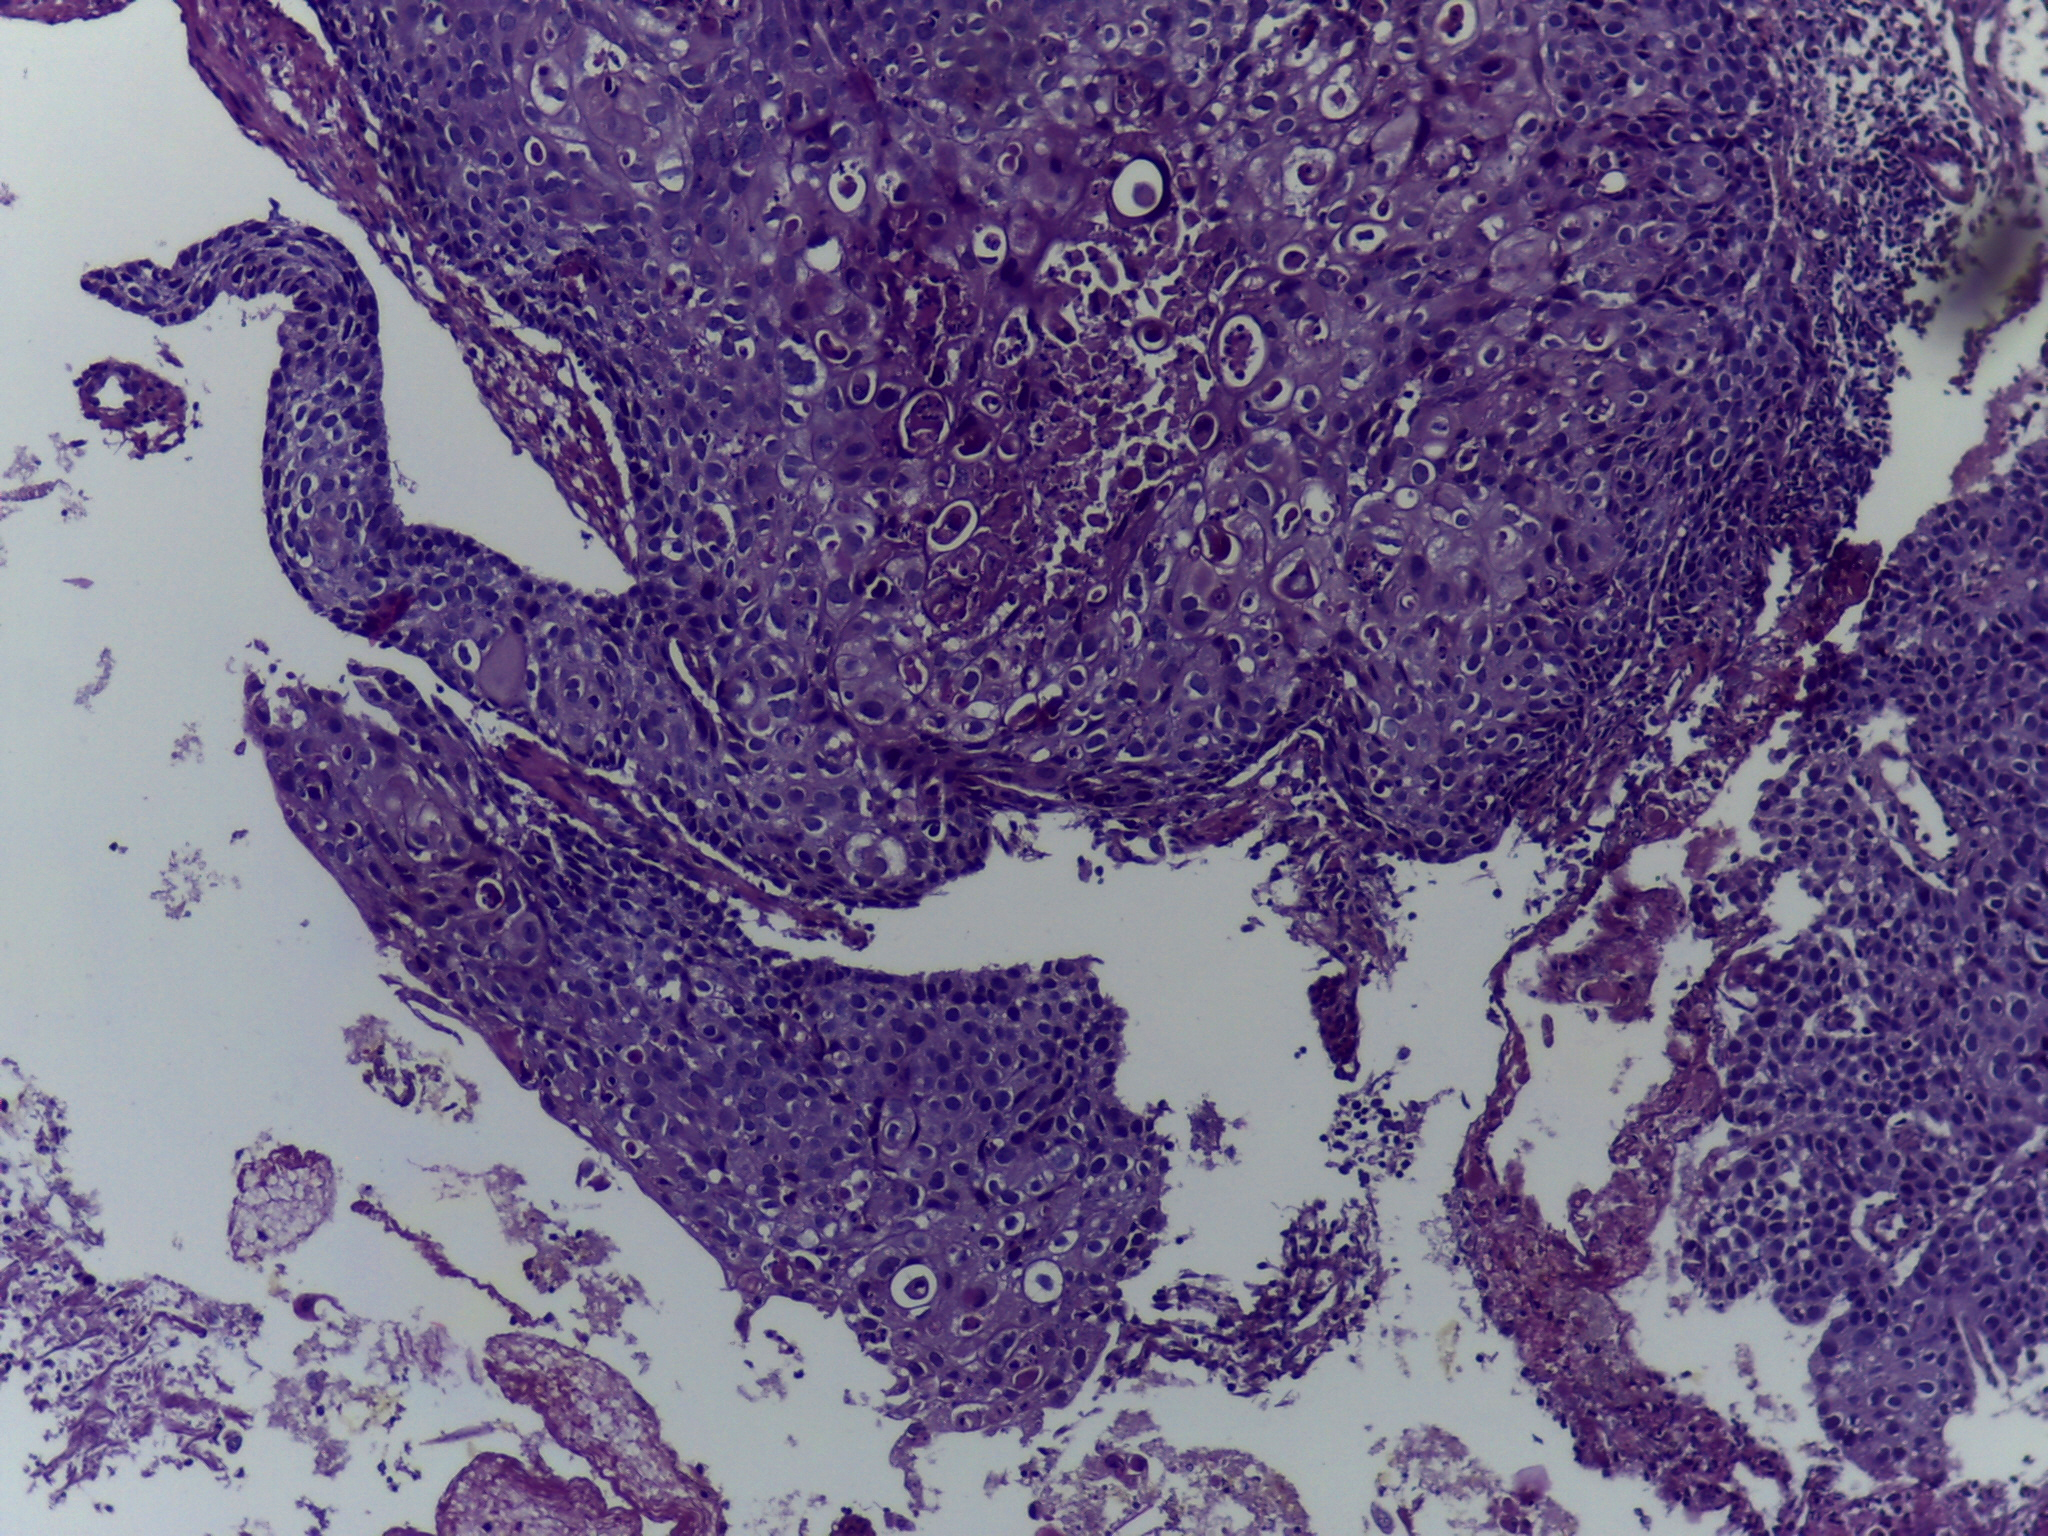
Diagnosis: OSCC